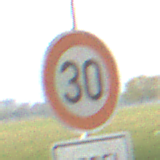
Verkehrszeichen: Geschwindigkeit30
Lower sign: HinweiseAufGefahrenDurchVerbaleAngabe10
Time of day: SunriseSunset
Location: Outdoor (Suburban)
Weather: PartlyCloudy
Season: NotSpecified
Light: Natural